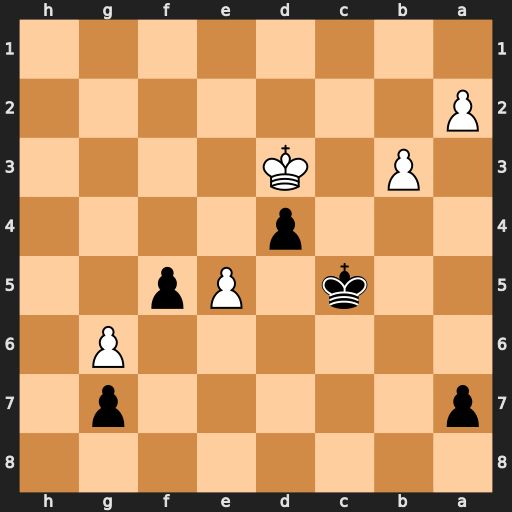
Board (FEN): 8/p5p1/6P1/2k1Pp2/3p4/1P1K4/P7/8
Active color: b
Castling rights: -
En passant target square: -
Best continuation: Kd5 e6 Kxe6 Kxd4 Kf6